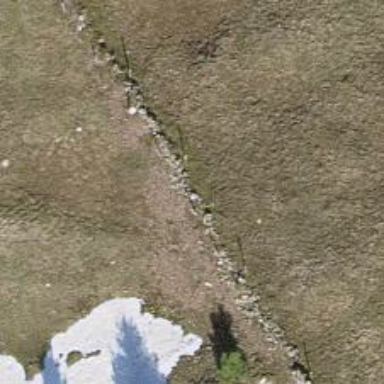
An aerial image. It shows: Wall is shown in the image.